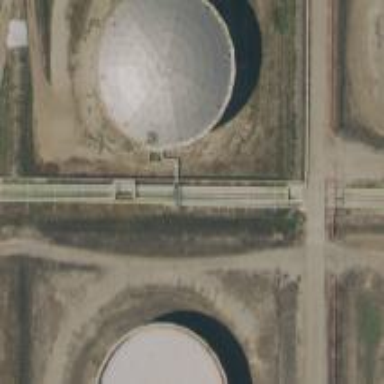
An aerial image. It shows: Building with storage tank.